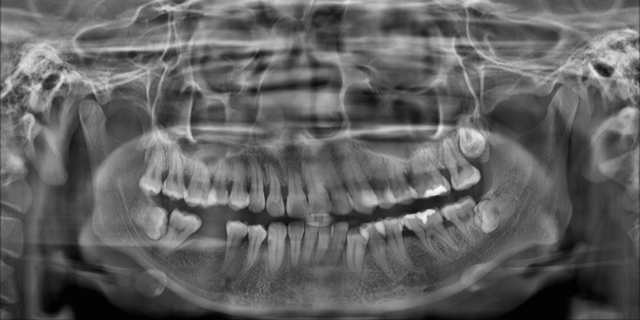
adult